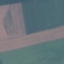
Land use / land cover class: AnnualCrop